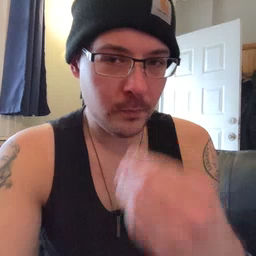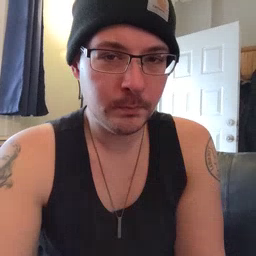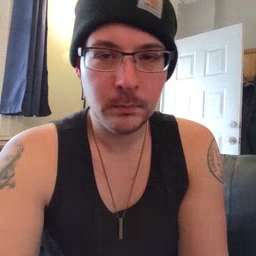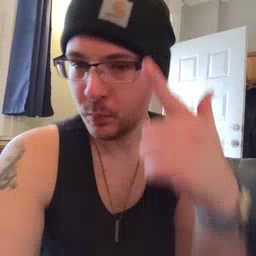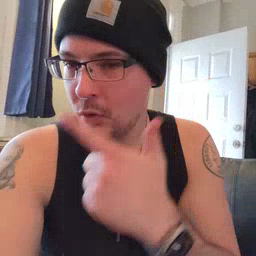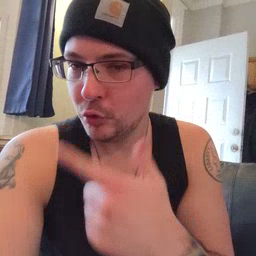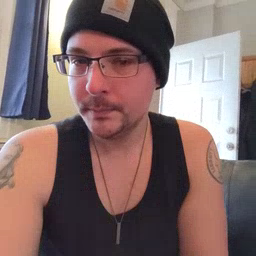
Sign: brother